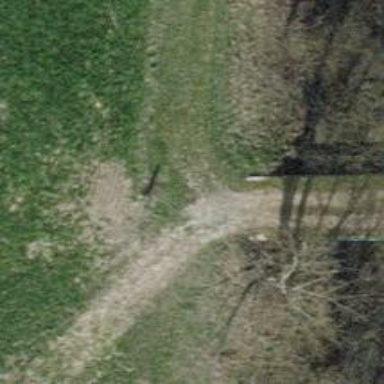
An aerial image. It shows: Track with grade3 tracktype.